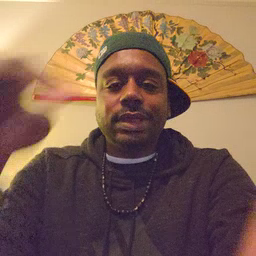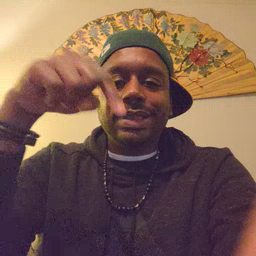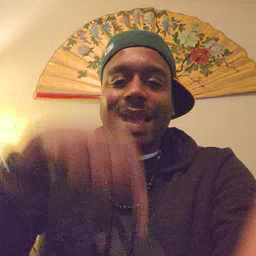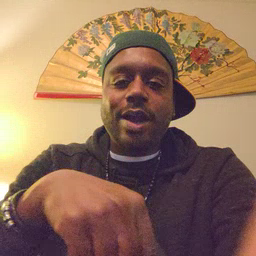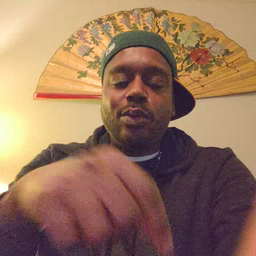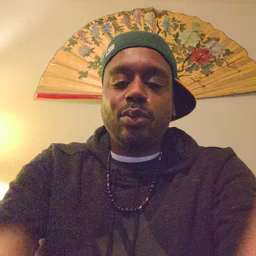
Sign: down